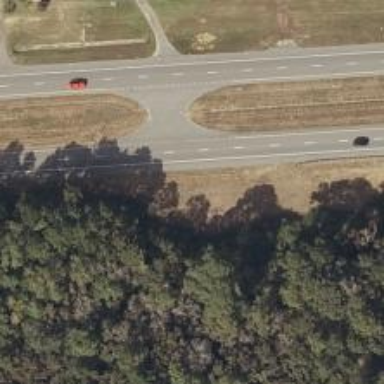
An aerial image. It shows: Trunk link highway.